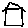
Label: house